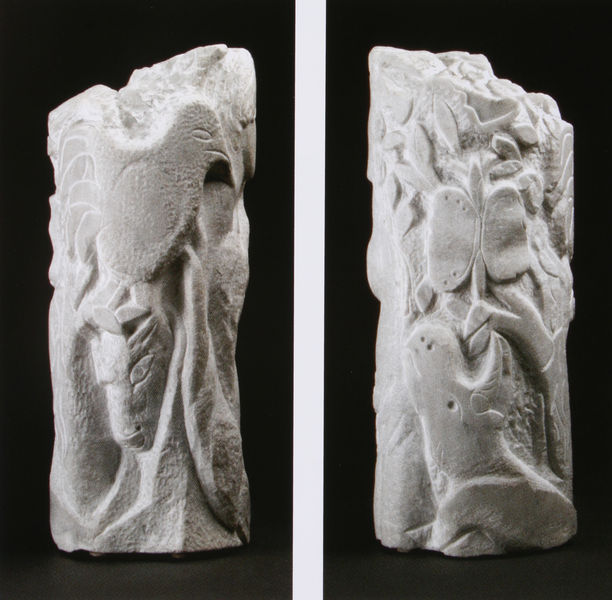
Titel: Deux nus, Zwei Akte
Künstler: Marc Chagall
Institution: Privatsammlung
Schlagwörter: baum, blätter, laub, vogel, grau, marmor, schwarz, säule, säulen, weiss, tier, tiere, stein, esel, pferd, rund, skulptur, ton, apfel, relief, fotos, zwei, kuh, büste, plastik, paradies, schlange, schmetterling, fragment, skulpturen, eden, hahn, anbeten, stier, tierkopf, chagall, elfenbein, alabaster, ochs, fragmente, kalkstein, bruch, releif, barlach, ma<rmor, peckstein, schölange